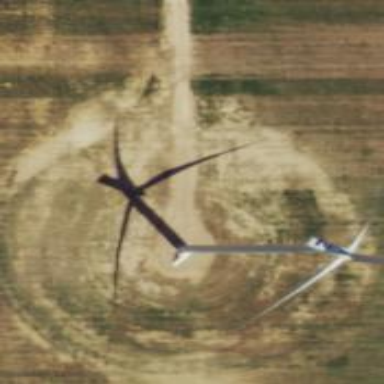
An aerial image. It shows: Wind generator with horizontal axis. The wind turbine is from Vestas.